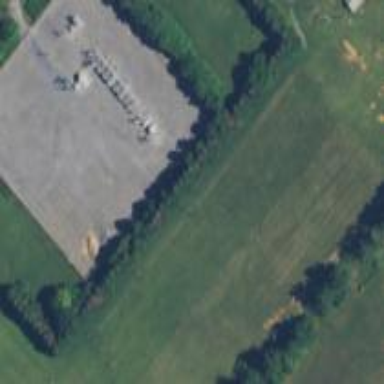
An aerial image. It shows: Distribution-level power substation.